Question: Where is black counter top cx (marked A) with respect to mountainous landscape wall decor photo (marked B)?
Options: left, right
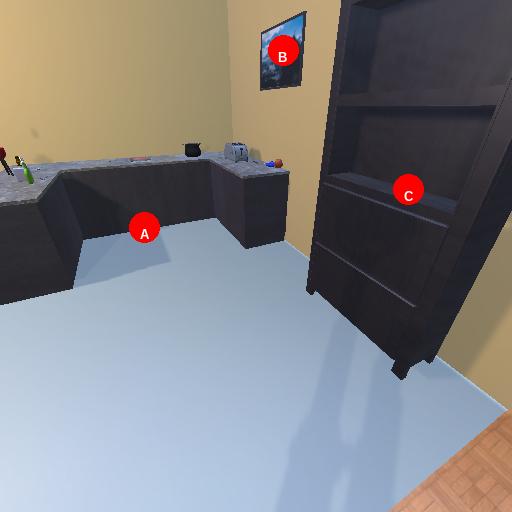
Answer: left